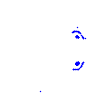
Particle: electron